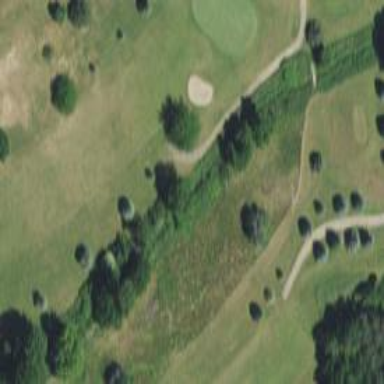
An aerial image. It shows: Rough area on grassy golf course.